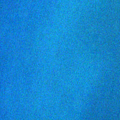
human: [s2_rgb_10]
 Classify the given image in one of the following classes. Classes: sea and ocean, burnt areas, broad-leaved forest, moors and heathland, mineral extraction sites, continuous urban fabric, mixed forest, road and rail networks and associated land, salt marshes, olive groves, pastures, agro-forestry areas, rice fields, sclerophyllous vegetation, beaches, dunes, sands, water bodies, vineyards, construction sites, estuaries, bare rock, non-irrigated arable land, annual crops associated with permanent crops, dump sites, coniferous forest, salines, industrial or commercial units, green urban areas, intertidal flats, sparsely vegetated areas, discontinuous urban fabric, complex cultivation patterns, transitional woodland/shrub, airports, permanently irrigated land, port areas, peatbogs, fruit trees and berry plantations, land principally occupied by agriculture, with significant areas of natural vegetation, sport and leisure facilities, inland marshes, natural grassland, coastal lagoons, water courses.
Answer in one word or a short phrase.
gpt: sea and ocean